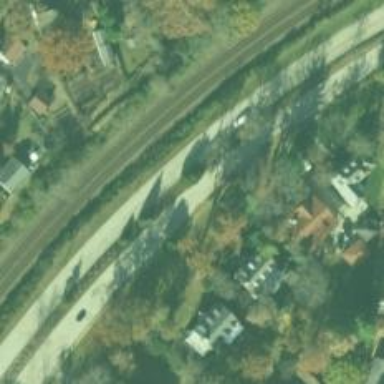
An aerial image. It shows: Secondary road.